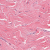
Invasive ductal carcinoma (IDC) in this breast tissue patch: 0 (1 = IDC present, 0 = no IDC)